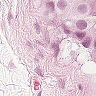
Metastatic tissue present: yes